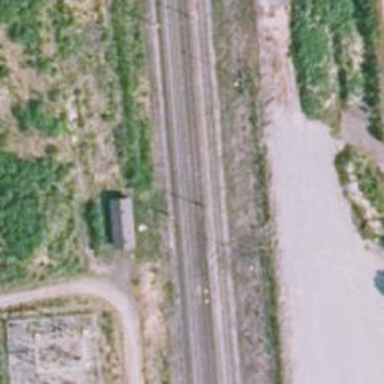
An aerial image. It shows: View of railway yard.